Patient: sex M, age 43
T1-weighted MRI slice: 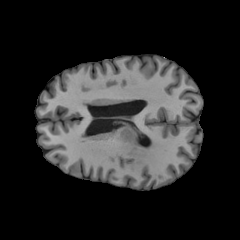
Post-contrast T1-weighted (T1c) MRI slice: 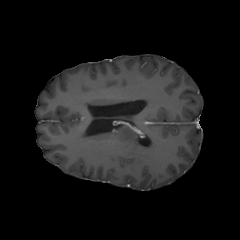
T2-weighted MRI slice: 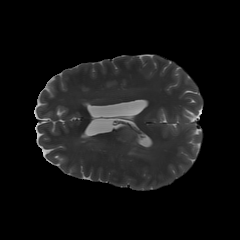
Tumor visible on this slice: yes
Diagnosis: Glioblastoma, IDH-wildtype
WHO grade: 4